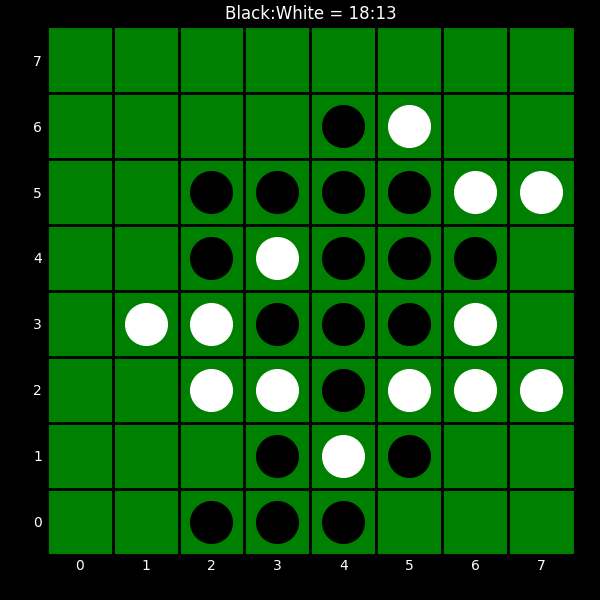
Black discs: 18
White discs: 13